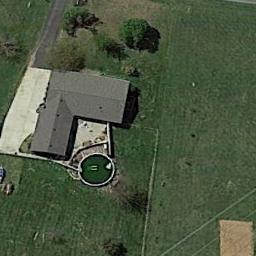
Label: sparse_residential